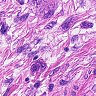
Metastatic tissue present: yes